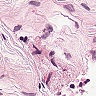
Metastatic tissue present: no